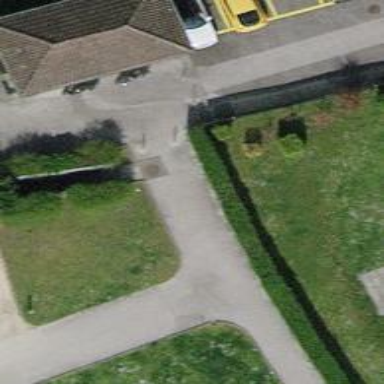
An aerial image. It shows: Footpath road.